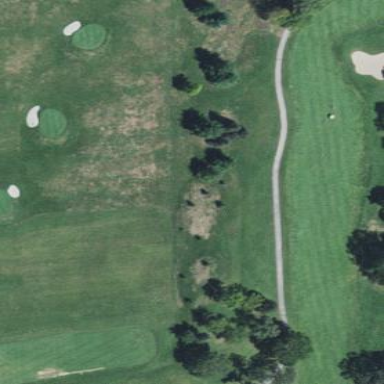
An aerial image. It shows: Golf fairway surrounded by grass.